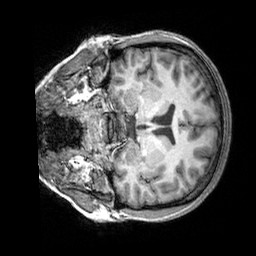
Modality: T1w
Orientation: coronal
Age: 22
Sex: female
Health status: healthy
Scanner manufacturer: siemens
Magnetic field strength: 3 T
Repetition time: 2.3 s
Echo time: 0.00303 s